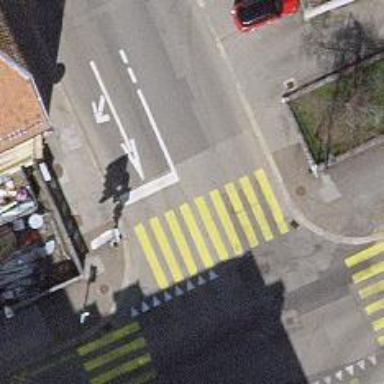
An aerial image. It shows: Zebra crossing with traffic signals.